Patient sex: F
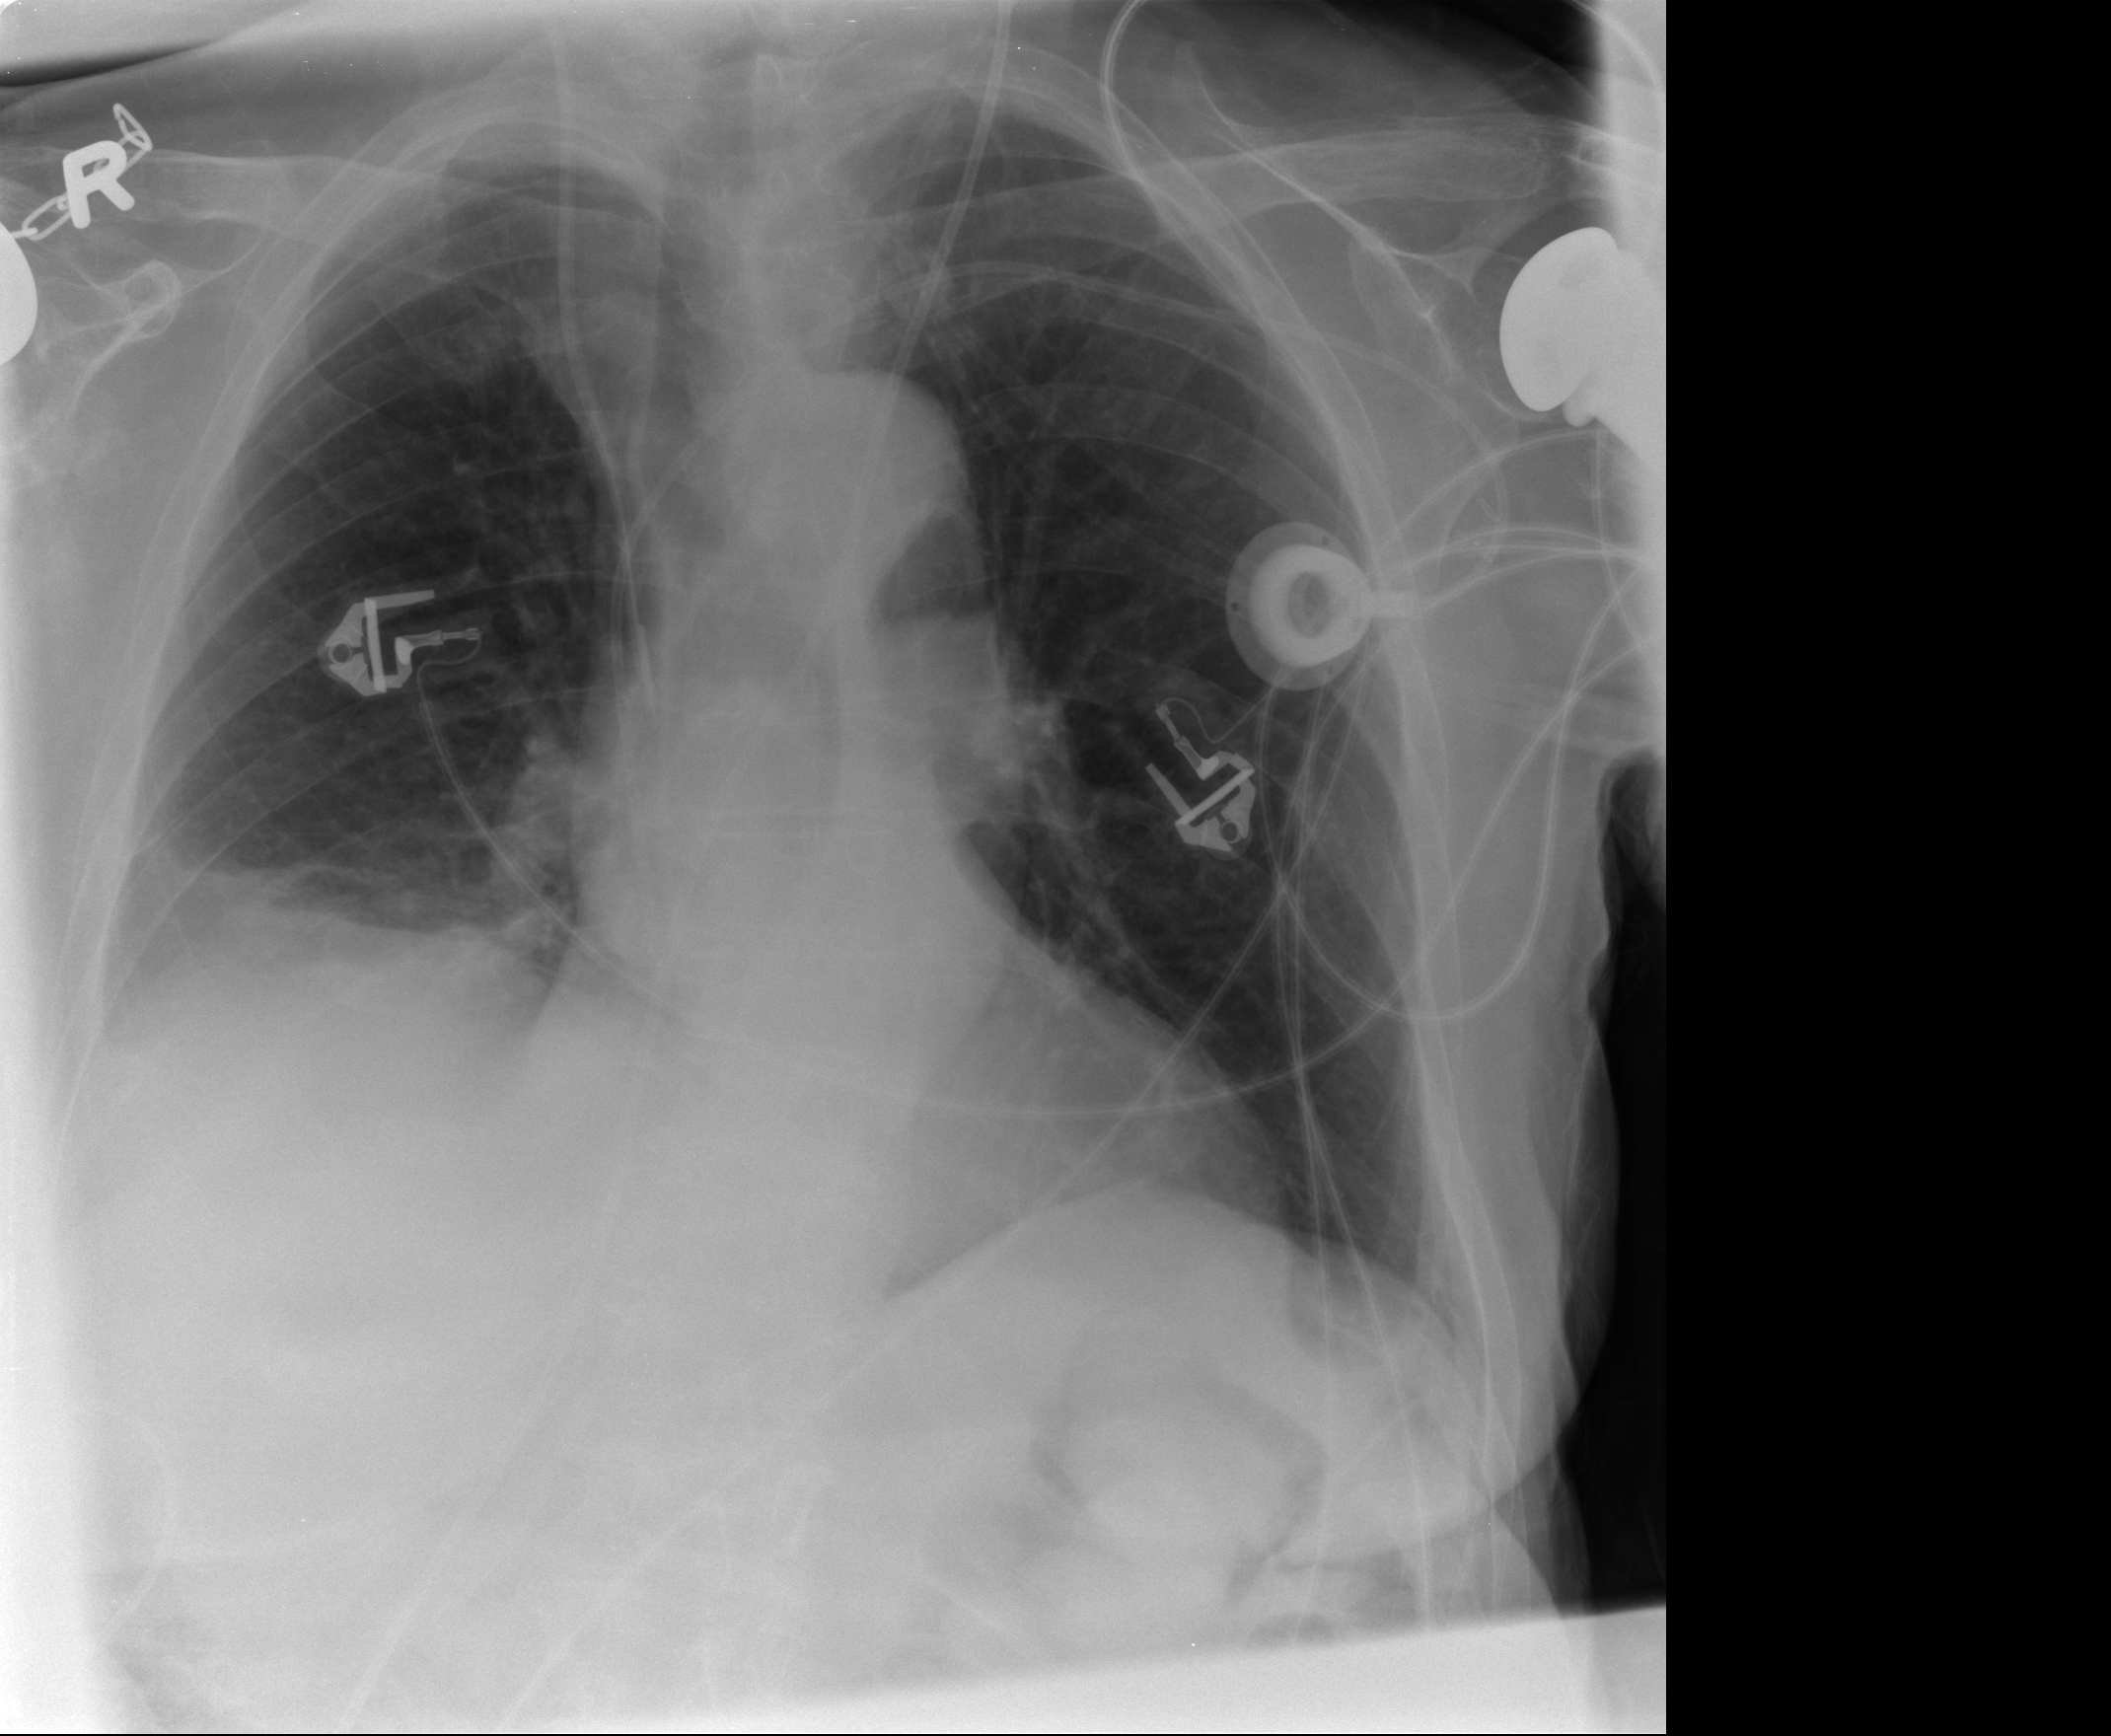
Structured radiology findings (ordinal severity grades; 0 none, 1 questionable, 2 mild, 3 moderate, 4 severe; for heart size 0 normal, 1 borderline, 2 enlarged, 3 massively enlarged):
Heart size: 0
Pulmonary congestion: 0
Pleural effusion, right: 2
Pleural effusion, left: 0
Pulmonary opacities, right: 1
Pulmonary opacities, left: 0
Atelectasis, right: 2
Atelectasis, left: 0